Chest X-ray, PA view. Patient: 26 years old, sex F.
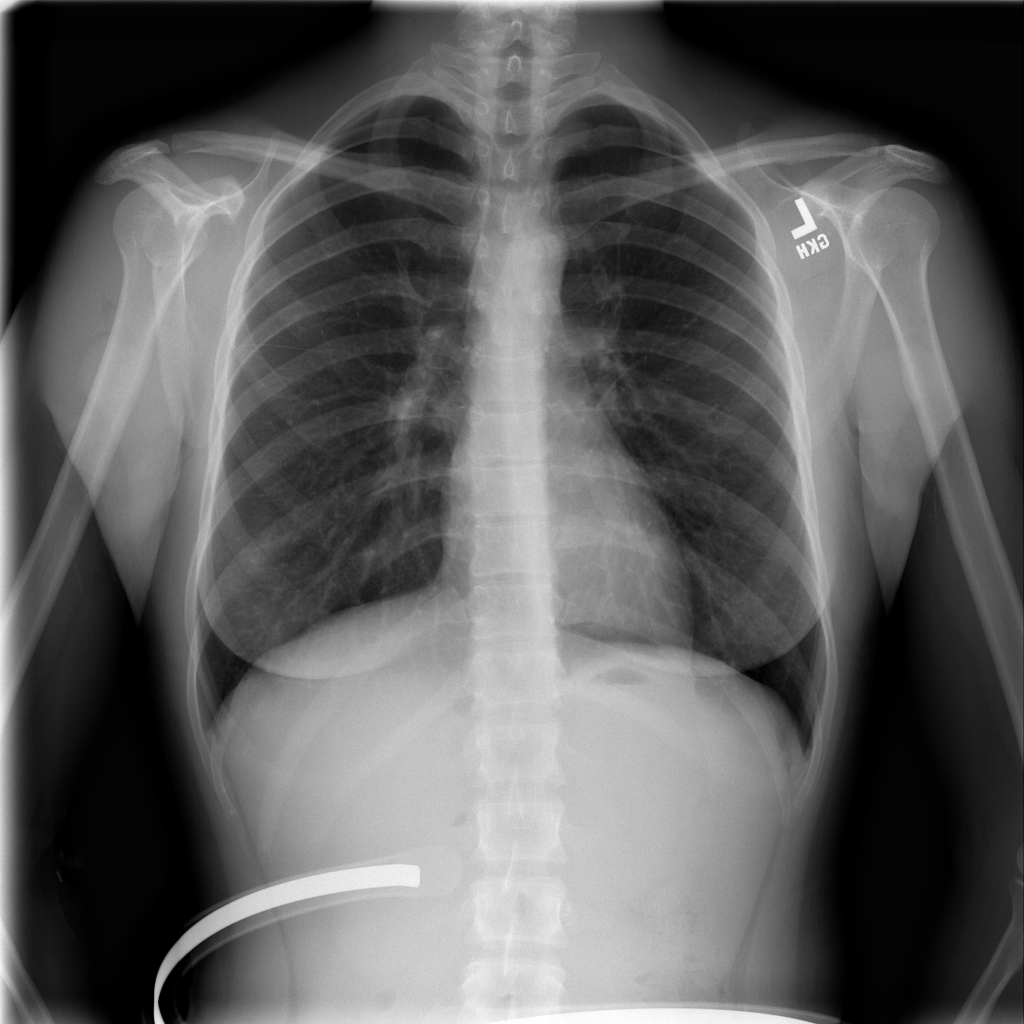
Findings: No Finding